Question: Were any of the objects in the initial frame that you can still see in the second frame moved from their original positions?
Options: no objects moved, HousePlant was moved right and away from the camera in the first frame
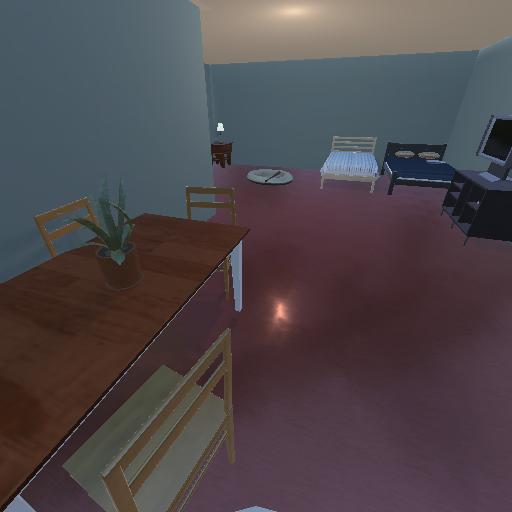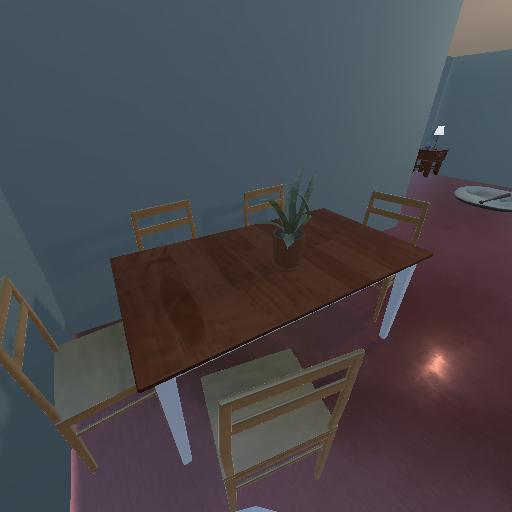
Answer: no objects moved